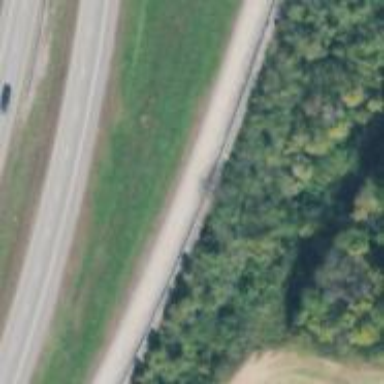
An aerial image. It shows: Trunk link highway.